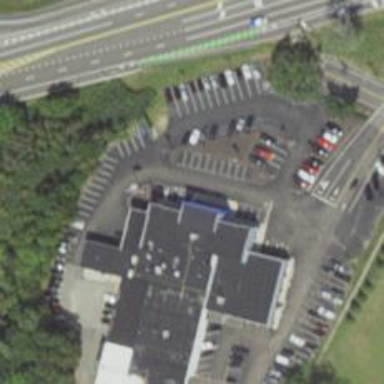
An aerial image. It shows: Parking space is available.